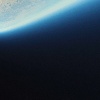
Label: space